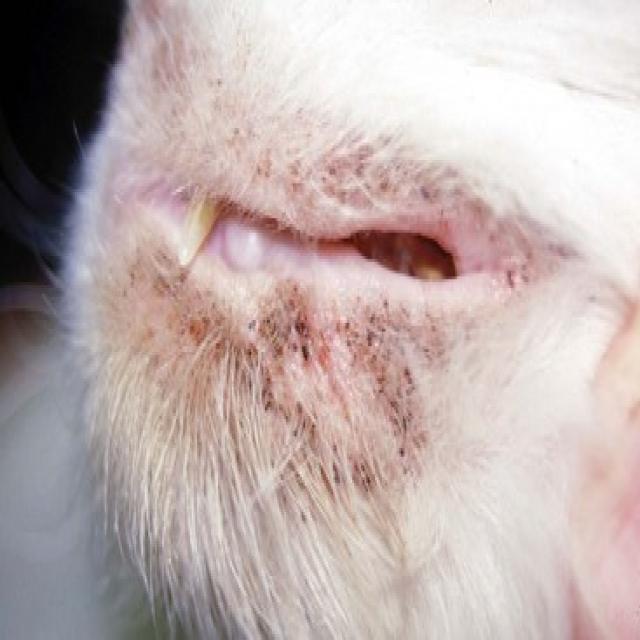
Canine fungal skin infection — characterized by alopecia, scaling, crusting, and circular lesions. Common agents include Malassezia and Candida species.